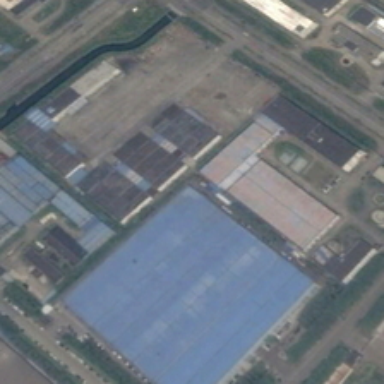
Some rectangle buildings surrounded by green trees are near a small river in an industrial area .